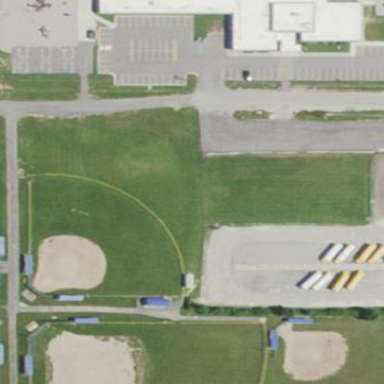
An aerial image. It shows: Baseball pitch for leisure land.